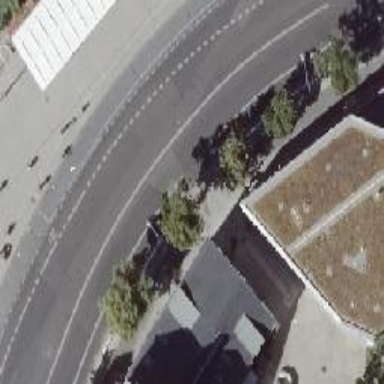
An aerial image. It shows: Tertiary road with exclusive cycle lane on both sides. The road surface is asphalt.